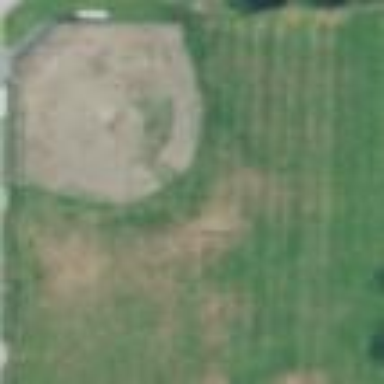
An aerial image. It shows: Baseball pitch for leisure land activities.